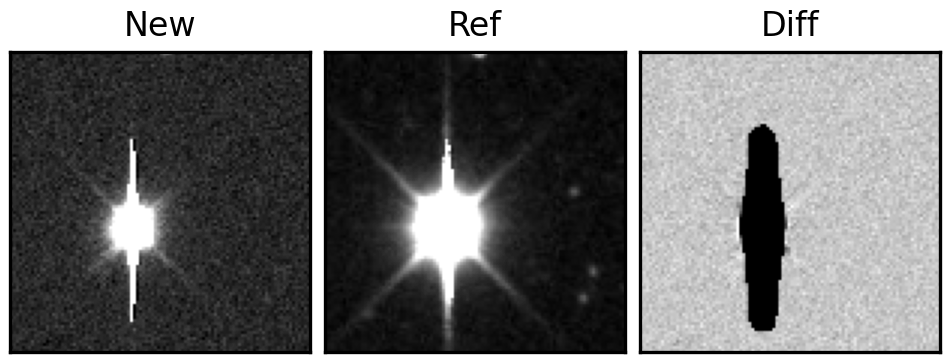
Label: bogus